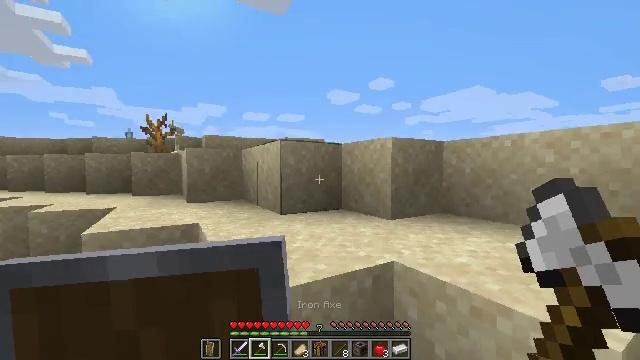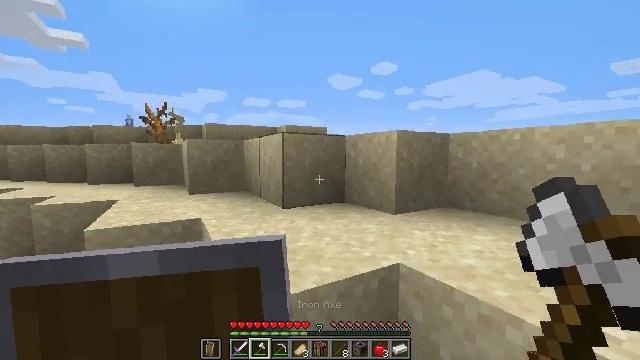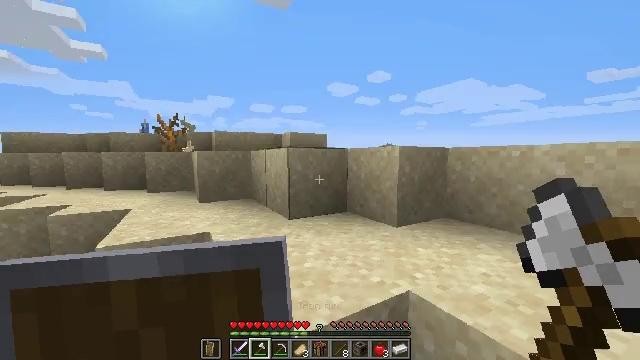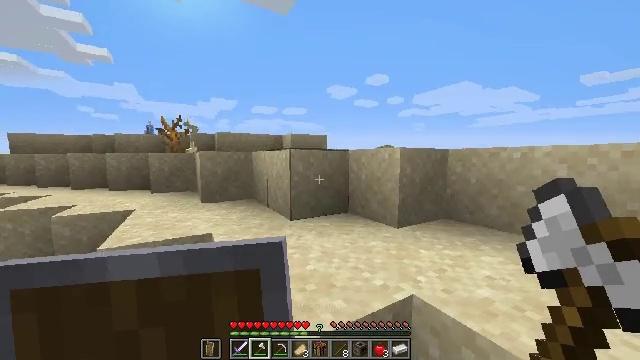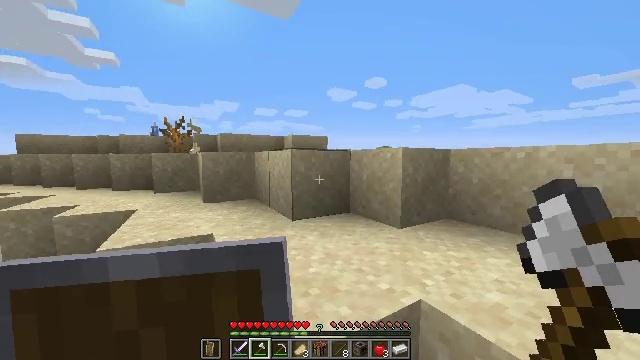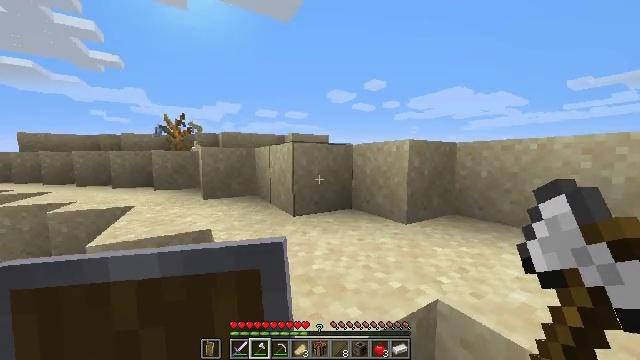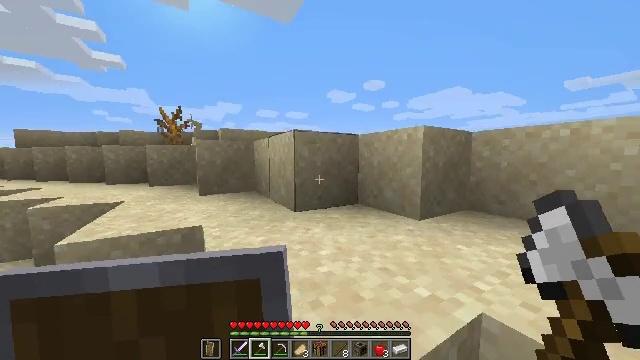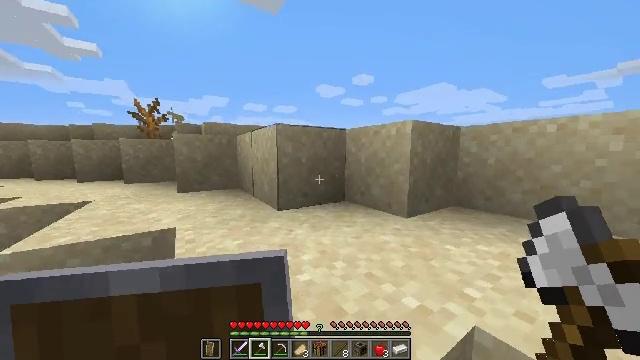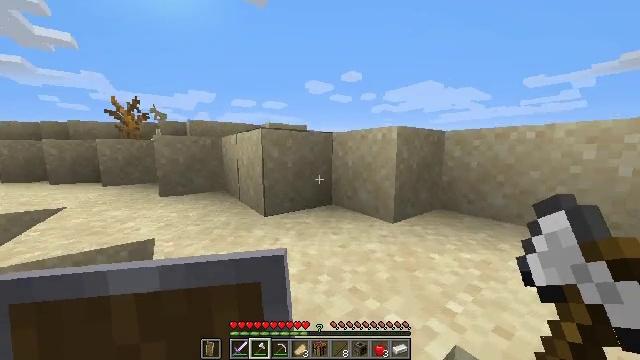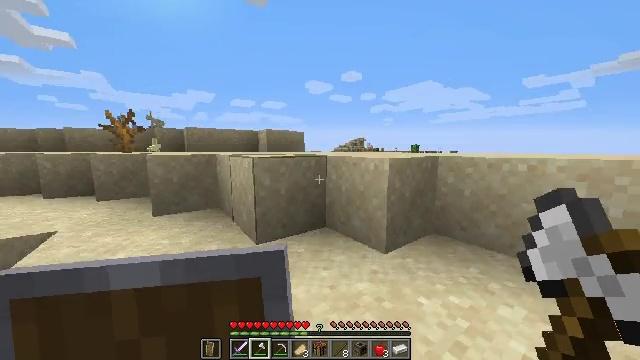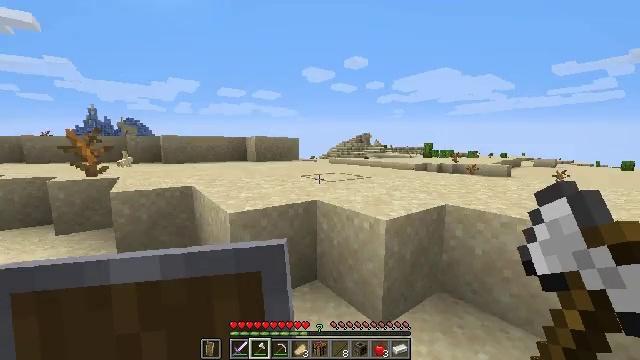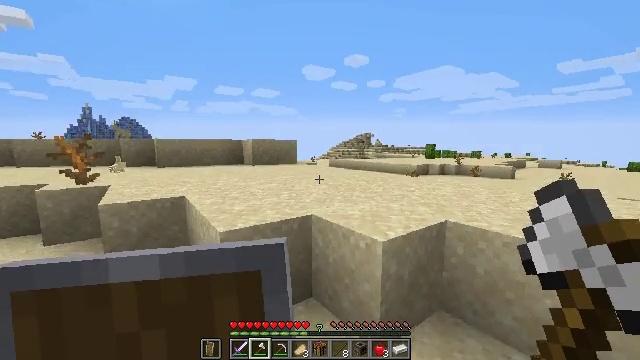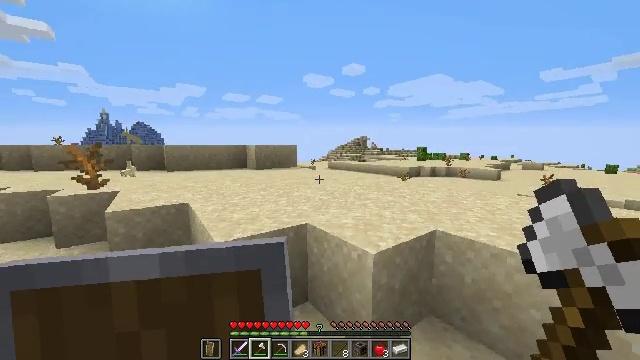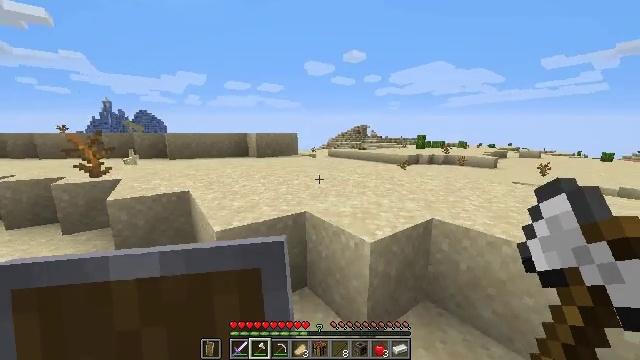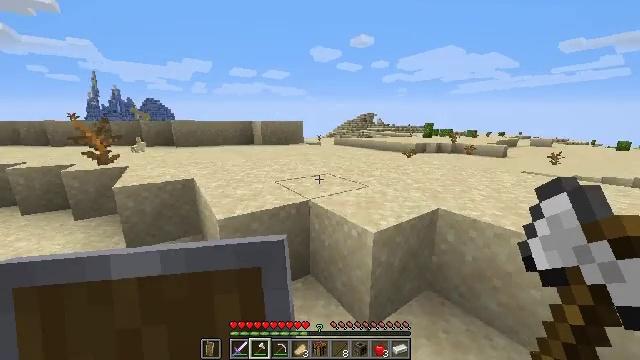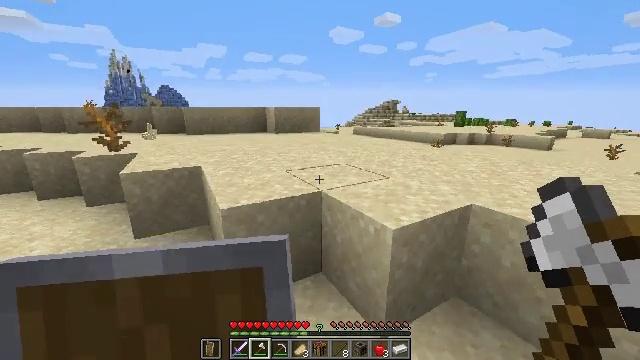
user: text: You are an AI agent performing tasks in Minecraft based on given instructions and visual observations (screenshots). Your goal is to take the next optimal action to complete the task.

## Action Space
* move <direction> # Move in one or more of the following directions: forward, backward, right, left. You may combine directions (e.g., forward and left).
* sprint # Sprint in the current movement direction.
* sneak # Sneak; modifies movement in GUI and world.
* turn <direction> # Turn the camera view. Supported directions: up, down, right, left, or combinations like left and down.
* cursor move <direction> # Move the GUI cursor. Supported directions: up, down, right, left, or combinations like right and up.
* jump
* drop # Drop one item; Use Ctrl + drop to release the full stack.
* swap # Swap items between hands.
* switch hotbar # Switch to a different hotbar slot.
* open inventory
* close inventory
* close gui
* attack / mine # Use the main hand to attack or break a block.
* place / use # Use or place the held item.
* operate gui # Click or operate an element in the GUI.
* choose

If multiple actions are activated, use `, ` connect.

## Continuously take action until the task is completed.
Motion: motion action
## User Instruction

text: Cut down the sugar cane stalks.
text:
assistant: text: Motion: move forward, sprint, turn down, jump
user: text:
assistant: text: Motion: move forward, sprint, jump
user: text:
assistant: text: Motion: move forward, sprint, jump
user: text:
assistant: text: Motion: move forward, sprint, jump
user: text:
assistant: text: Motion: move forward, sprint, jump
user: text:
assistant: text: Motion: move forward, sprint, jump
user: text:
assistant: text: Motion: move forward, sprint, turn right and down, jump
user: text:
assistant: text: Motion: move forward, sprint, turn right, jump
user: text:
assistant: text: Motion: move forward, sprint, jump
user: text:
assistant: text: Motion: move forward, sprint, jump
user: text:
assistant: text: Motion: move forward, sprint, jump
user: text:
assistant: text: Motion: move forward, sprint, jump
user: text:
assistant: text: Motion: move forward, sprint, turn down, jump
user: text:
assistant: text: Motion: move forward, sprint, turn left and down, jump
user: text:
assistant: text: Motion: move forward, sprint, turn left and down, jump
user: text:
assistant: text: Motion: move forward, sprint, turn left, jump
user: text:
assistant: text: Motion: move forward, sprint, jump
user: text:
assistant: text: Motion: move forward, sprint, jump
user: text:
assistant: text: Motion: move forward, sprint, jump
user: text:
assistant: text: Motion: move forward, sprint, jump
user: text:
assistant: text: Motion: move forward, sprint, jump
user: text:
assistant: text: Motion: move forward, sprint, jump
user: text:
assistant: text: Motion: move forward, sprint, jump
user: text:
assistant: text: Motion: move forward, sprint, turn left and down, jump
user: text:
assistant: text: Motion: move forward, sprint, jump
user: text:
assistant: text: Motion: move forward, sprint
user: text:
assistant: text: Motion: move forward, sprint
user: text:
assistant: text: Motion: move forward, sprint
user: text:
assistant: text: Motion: move forward, sprint
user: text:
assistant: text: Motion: move forward, sprint